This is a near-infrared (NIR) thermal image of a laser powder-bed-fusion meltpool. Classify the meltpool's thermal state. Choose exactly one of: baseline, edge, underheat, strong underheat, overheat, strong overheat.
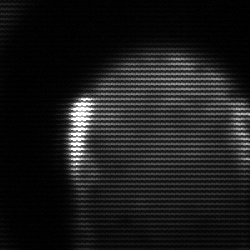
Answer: baseline